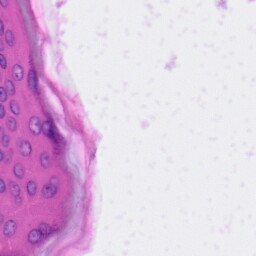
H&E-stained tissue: Skin